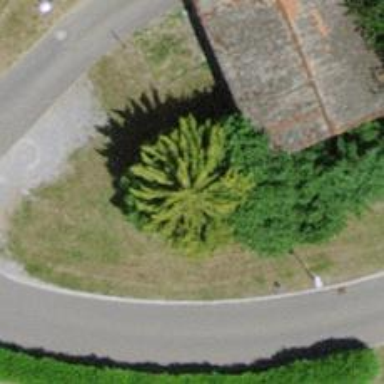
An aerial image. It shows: Beautiful tree in nature.